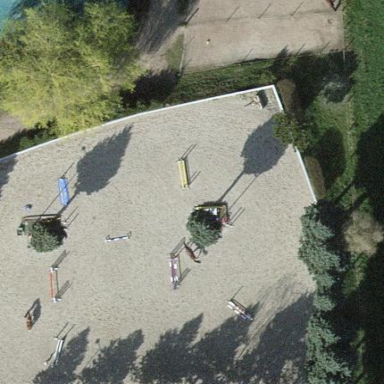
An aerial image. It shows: Equestrian pitch enclosed by fence.